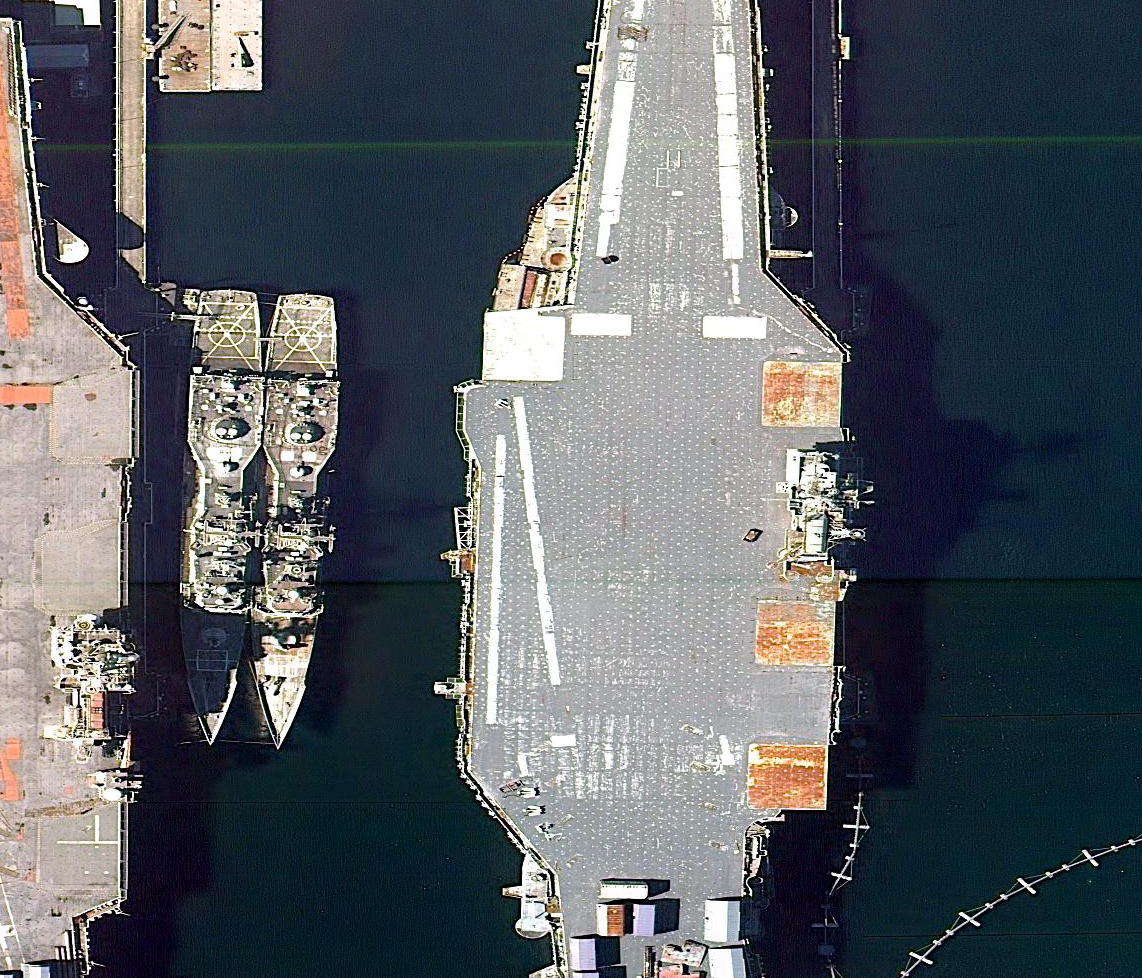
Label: aircraft_carrier